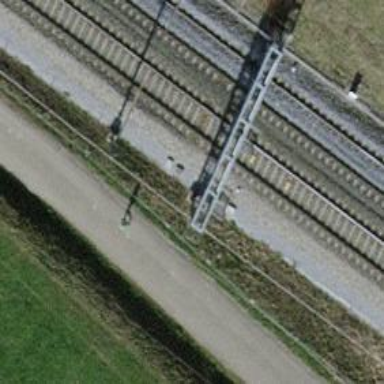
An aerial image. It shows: Railway signal.